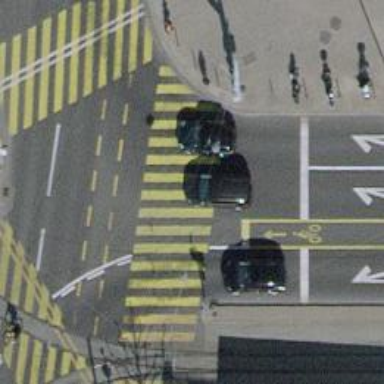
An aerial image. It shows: Crossing with traffic signals.